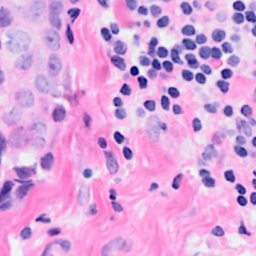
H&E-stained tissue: Breast